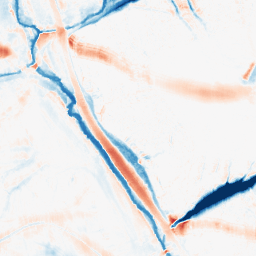
Category: morphological
Decomposition family: morphological_ellipse
Decomposition parameters: operation: average
width: 30
height: 20
Upsampling method: sinc_hamming
Upsampling parameters: scale: 2
kernel_size: 4
Upsampling scale: 2